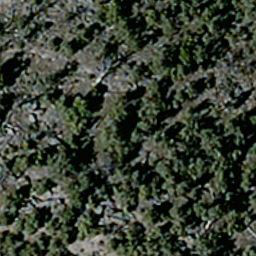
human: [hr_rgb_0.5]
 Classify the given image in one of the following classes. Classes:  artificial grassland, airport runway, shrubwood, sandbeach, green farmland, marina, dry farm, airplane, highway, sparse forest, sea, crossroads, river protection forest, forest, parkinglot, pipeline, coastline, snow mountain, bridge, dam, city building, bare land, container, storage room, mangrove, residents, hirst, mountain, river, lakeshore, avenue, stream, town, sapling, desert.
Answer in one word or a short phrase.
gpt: sparse forest